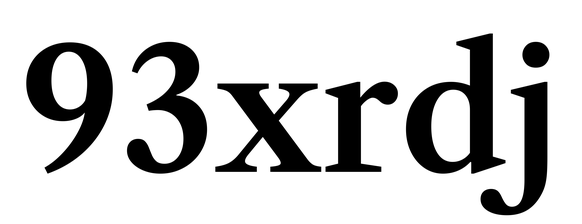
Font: LibreCaslonText_SemiBold